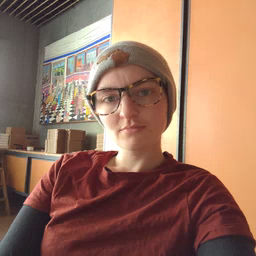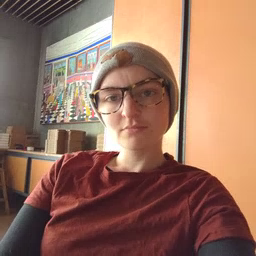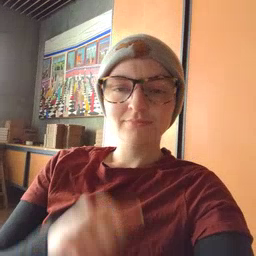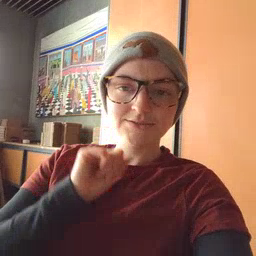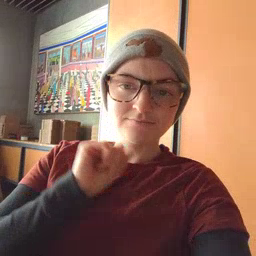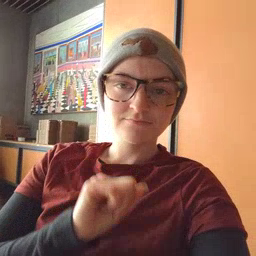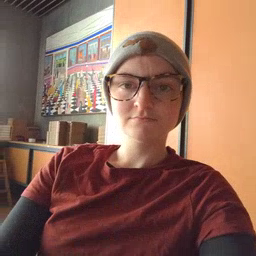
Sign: aunt